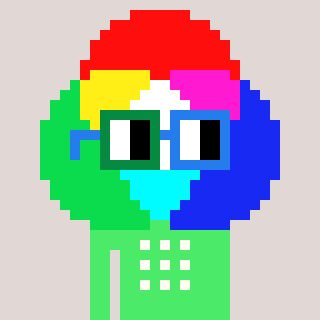
a pixel art character with square green and blue glasses, a color circle-shaped head and a teal-colored body on a warm background